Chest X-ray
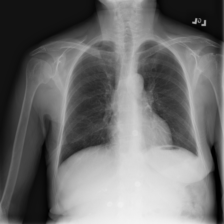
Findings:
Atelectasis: negative
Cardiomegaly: negative
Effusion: negative
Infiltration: negative
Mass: negative
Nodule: negative
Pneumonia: negative
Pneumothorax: negative
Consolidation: negative
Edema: negative
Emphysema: negative
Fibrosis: negative
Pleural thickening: negative
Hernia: negative